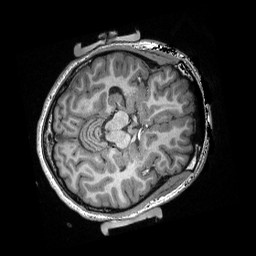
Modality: T1w
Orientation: axial
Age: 18
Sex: female